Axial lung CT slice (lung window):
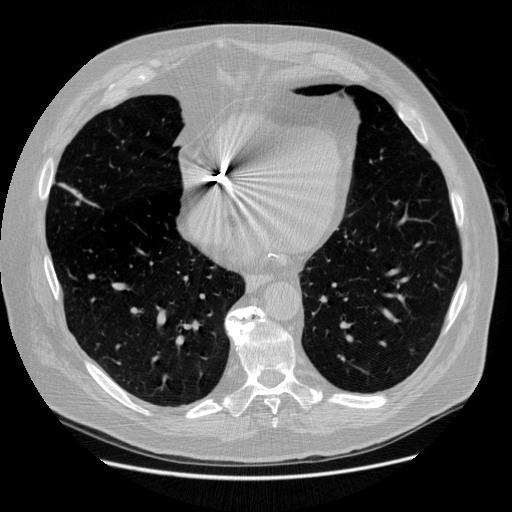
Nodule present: no